Question: I am trying to understand whether or not my application is leaking.
When running my application, I periodically run 'pmap' and observe:
'''
mapped: 488256K writeable/private: 90144K shared: 0K
mapped: 488260K writeable/private: 101912K shared: 0K
mapped: 488256K writeable/private: 102708K shared: 0K
mapped: 488260K writeable/private: 105112K shared: 0K
'''
I run 'top' and observe:
'''
VIRT RES SHR
488260 17684 3020
488256 20060 3032
488256 22700 3032
488256 26132 3032
488256 28772 3032
488256 31880 3032
'''
The increase in "RES" and in "writeable/private" is what makes me suspect a leak. However, running 'valgrind' I do not detect any major leak, and when I abort execution I consistently
see about 20Mb reachable memory:
'''
==19998==
==19998== HEAP SUMMARY:
==19998== in use at exit: 20,351,513 bytes in 974 blocks
==19998== total heap usage: 329,404 allocs, 328,430 frees, 34,562,346 bytes allocated
==19998==
==19998== LEAK SUMMARY:
==19998== definitely lost: 63 bytes in 4 blocks
==19998== indirectly lost: 0 bytes in 0 blocks
==19998== possibly lost: 4,679 bytes in 76 blocks
==19998== still reachable: 20,346,771 bytes in 894 blocks
==19998== suppressed: 0 bytes in 0 blocks
==19998== Rerun with --leak-check=full to see details of leaked memory
==19998==
==19998== For counts of detected and suppressed errors, rerun with: -v
==19998== ERROR SUMMARY: 0 errors from 0 contexts (suppressed: 0 from 0)
'''
I run 'valgrind --tool=massif' and also see 20Mb flat:

: Can someone please explain why valgrind and massif tell me that my program uses 20Mb memory consistently, but top and pmap tell me usage is growing?
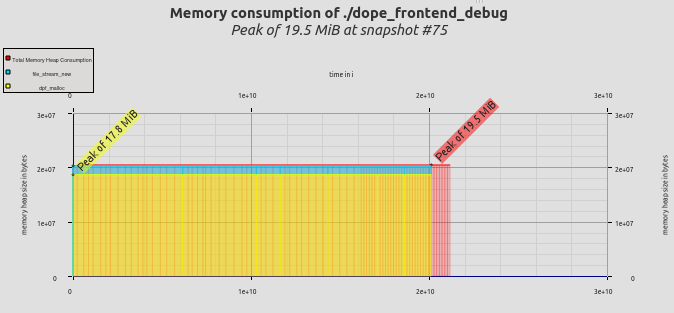
Answer: In order to understand why top shows increase for your process you also need to analyze memory allocations in your program with 'valgrind --pages-as-heap=yes'. You will understand why there is increase. It is the way top measures memory consumption of a process. <URL>. And with 'valgrind --pages-as-heap=yes' you will see where these allocations are done in you program